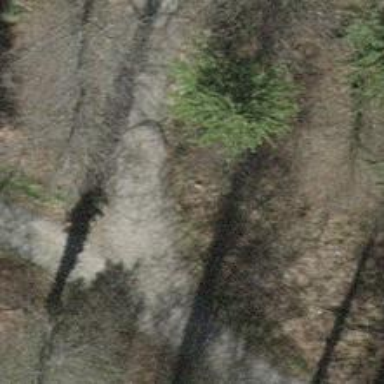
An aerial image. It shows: Compacted track with grade2 level.